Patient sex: F
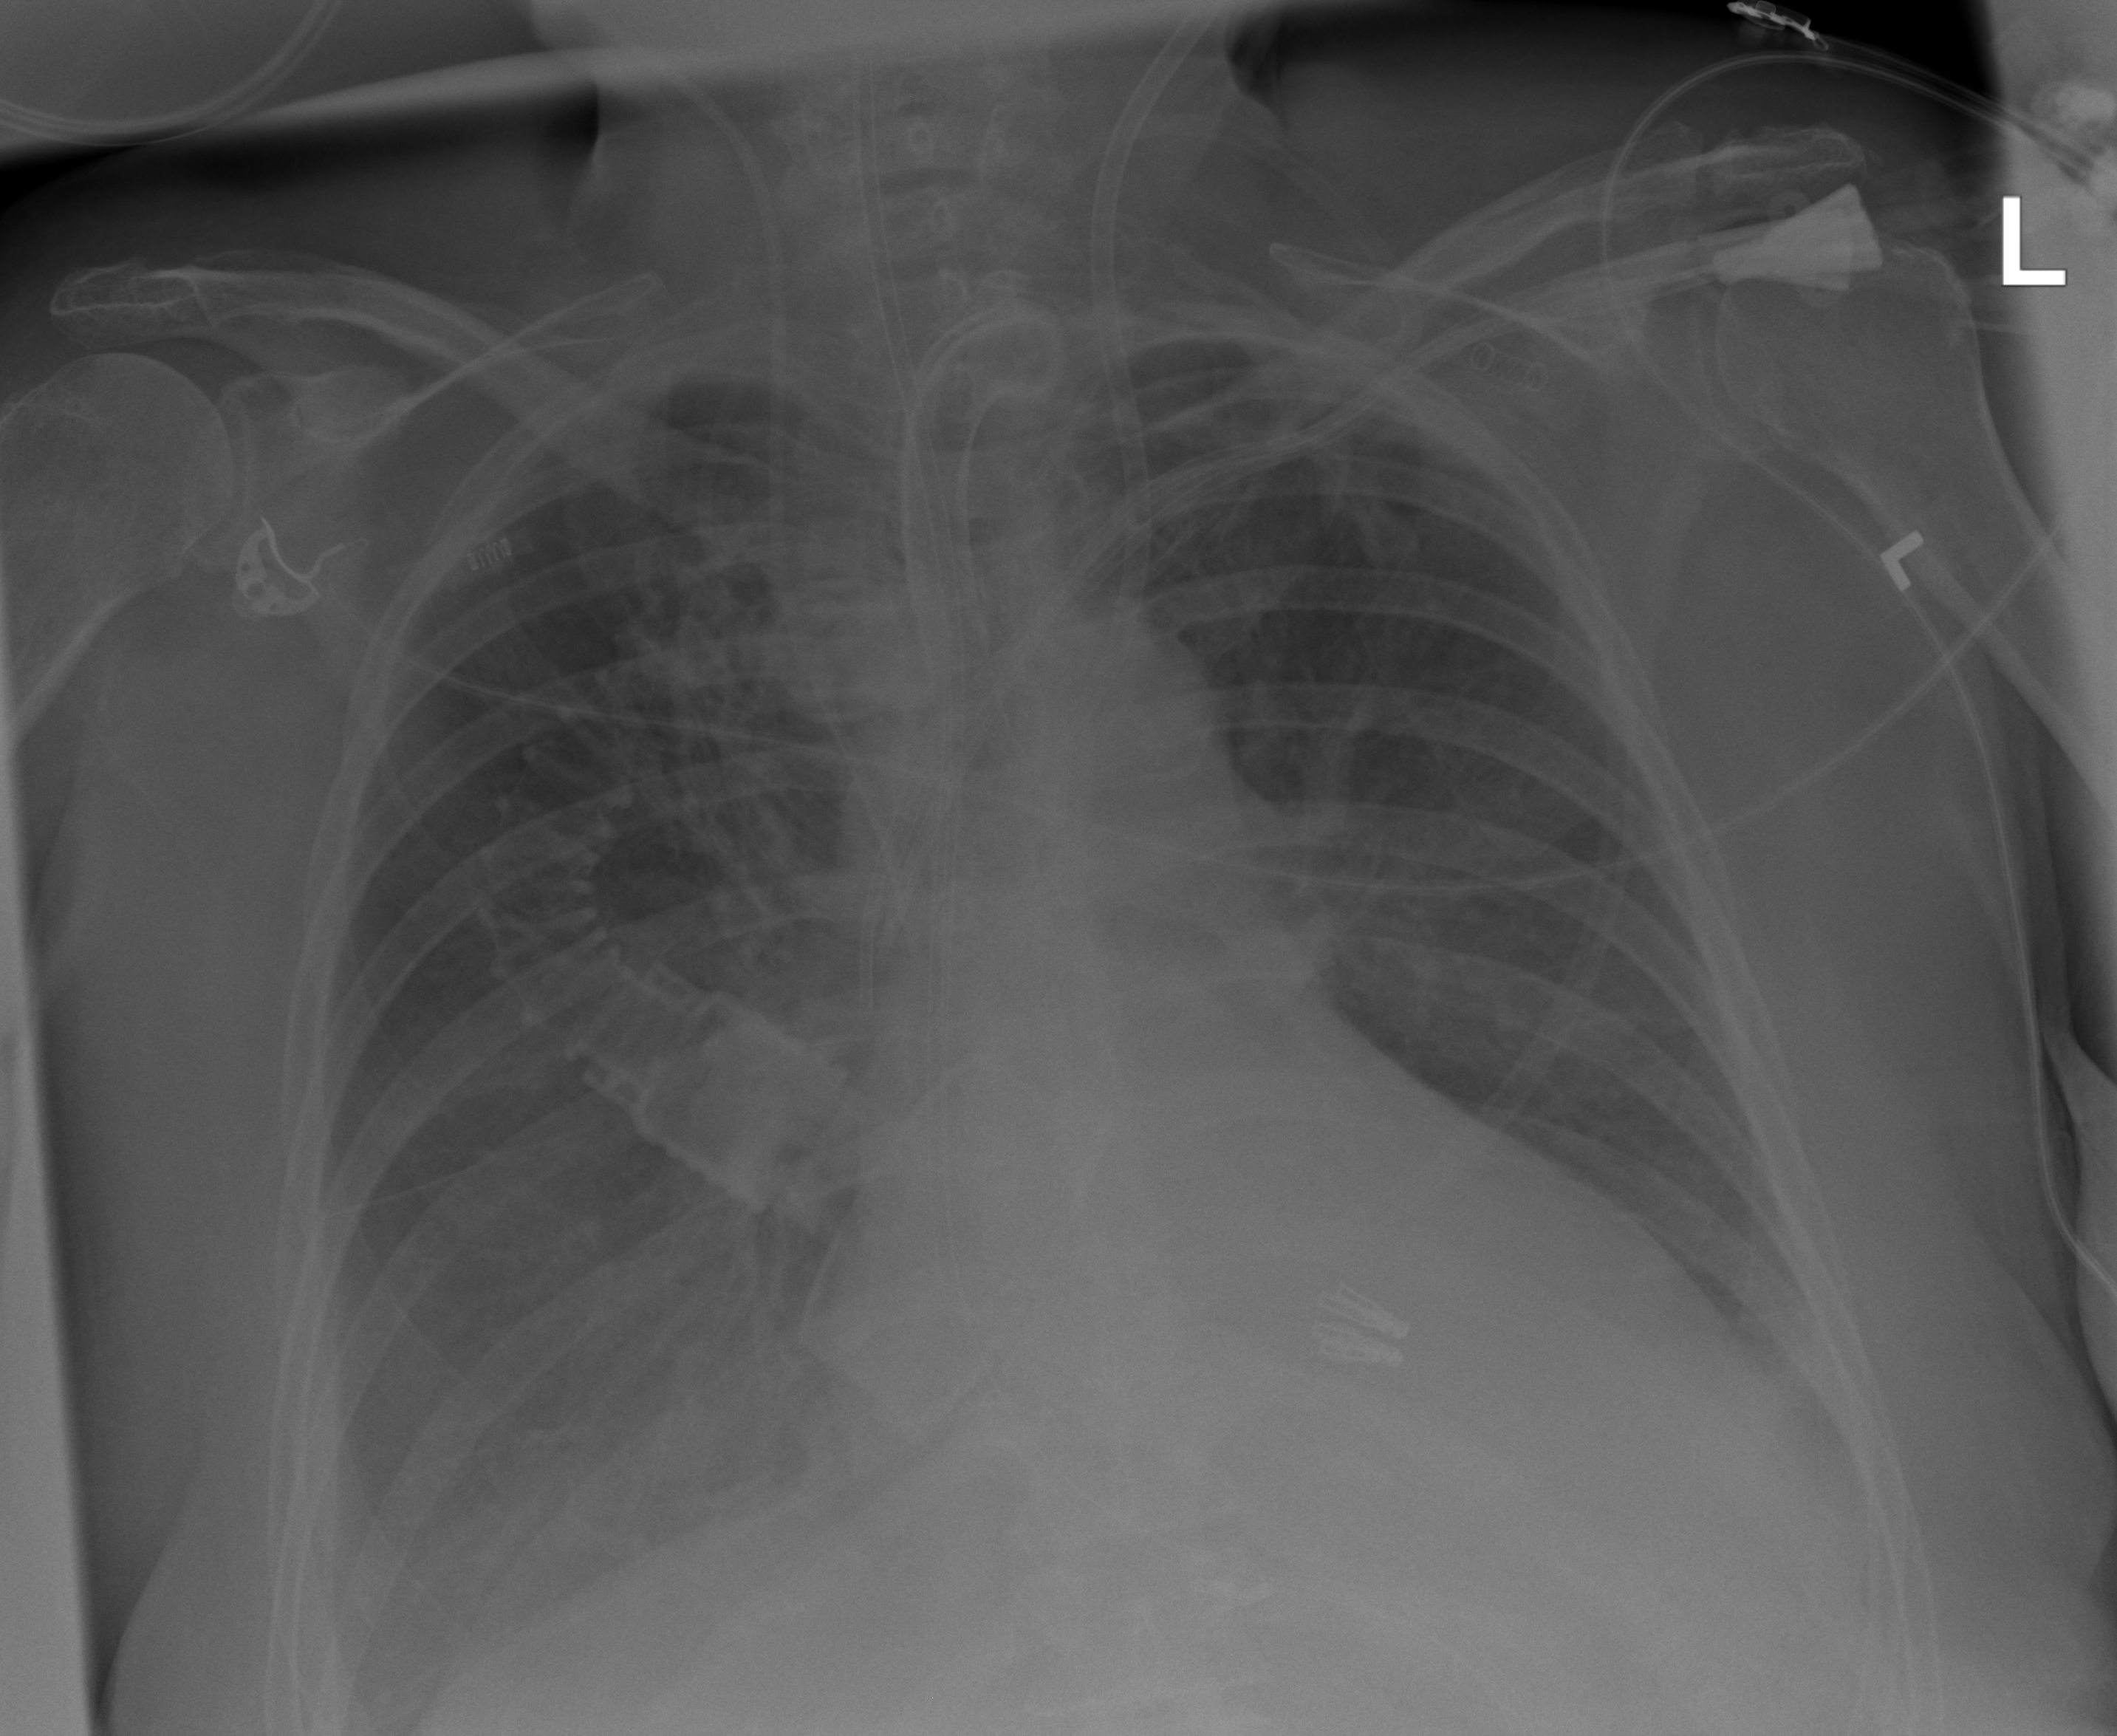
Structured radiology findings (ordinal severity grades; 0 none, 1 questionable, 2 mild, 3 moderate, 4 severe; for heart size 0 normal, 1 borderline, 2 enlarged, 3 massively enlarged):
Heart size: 1
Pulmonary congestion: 3
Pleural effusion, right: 3
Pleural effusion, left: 2
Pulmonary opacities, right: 0
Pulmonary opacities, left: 2
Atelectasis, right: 3
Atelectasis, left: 2